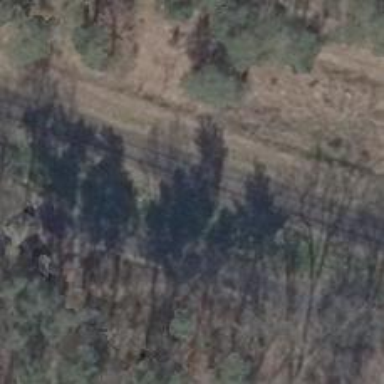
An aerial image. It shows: Solitary milestone along the railway.